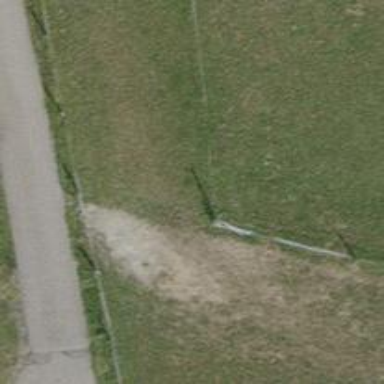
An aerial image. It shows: Gate.